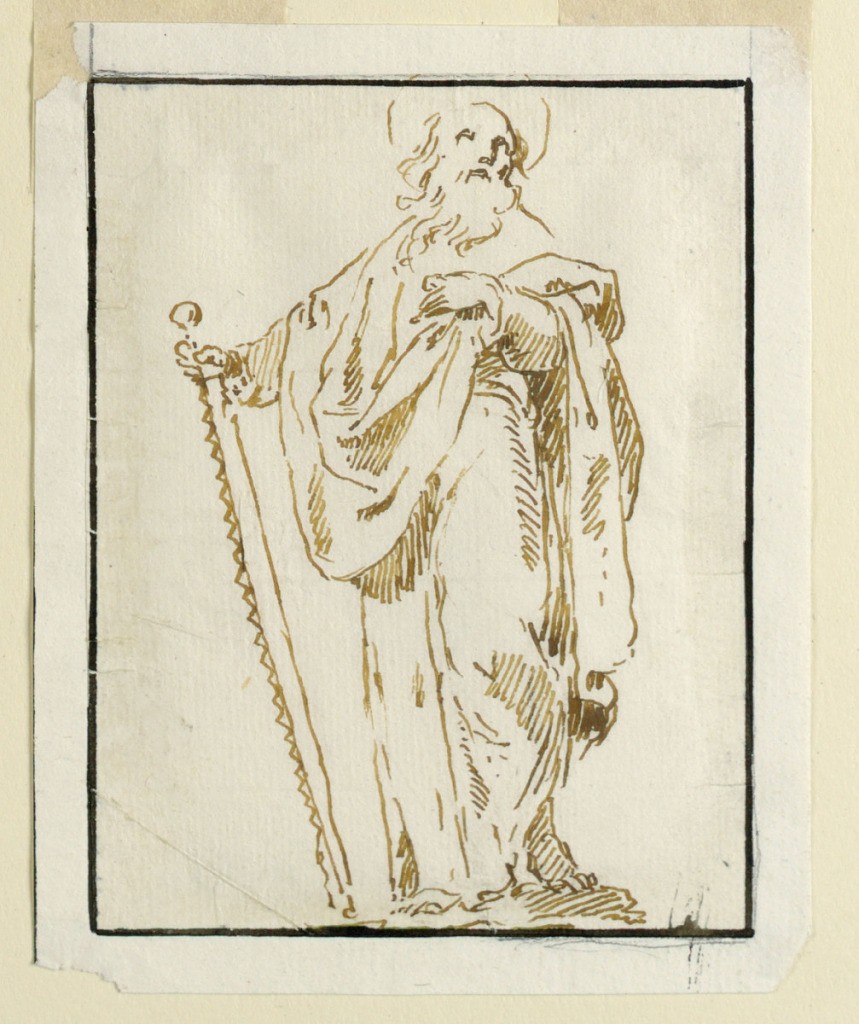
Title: Saint Simon
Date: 1750–1780
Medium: Pen and ink on paper
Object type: Drawing
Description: Shown from the front standing, holding the sack with his right hand. Framing ink line, black chalk stroke.